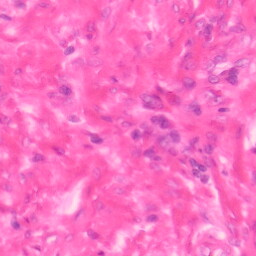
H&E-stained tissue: Colon